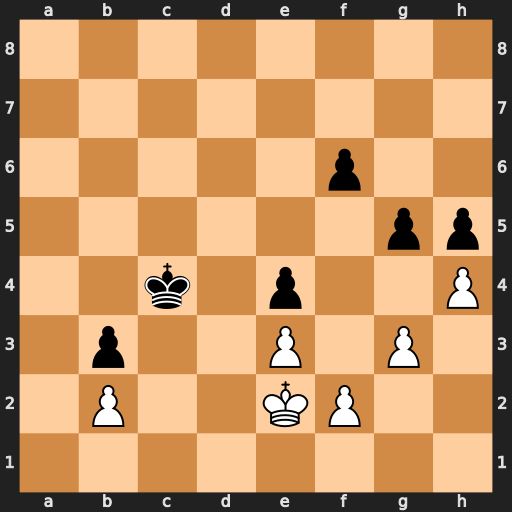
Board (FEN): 8/8/5p2/6pp/2k1p2P/1p2P1P1/1P2KP2/8
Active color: w
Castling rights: -
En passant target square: -
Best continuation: g4 hxg4 h5 Kd5 h6